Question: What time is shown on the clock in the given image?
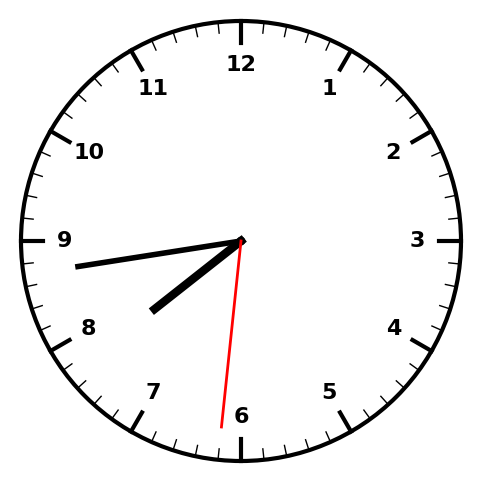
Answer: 07:43:31